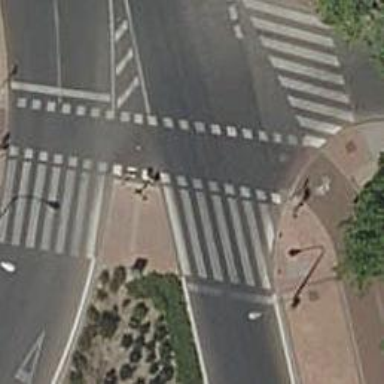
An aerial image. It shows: Road with traffic signals.